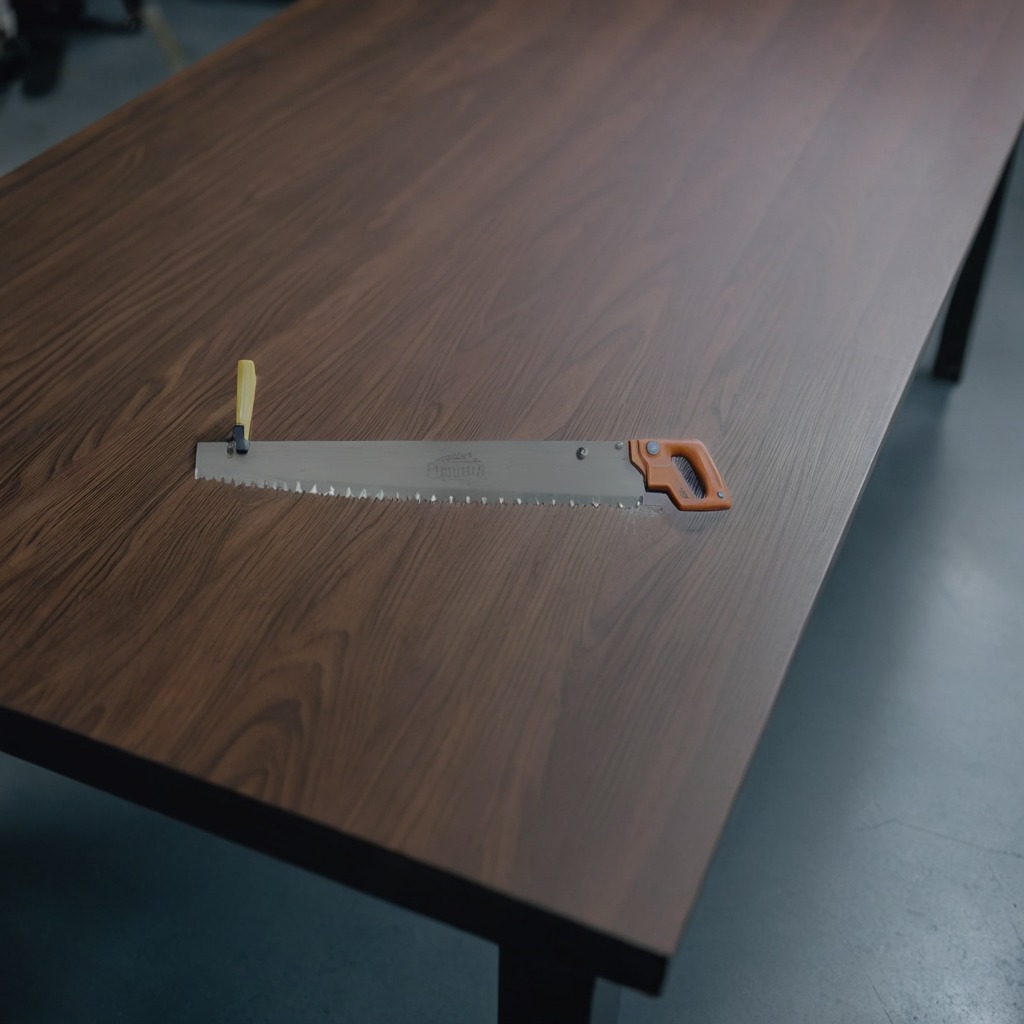
A handheld metal saw is lying on a table in a small garage at twilight.